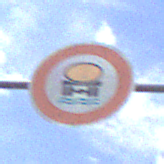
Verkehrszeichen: VerbotFahrzeugeWassergefaehrdenderLadung
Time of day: Midday
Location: Outdoor (Nature)
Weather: PartlyCloudy
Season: NotSpecified
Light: Natural